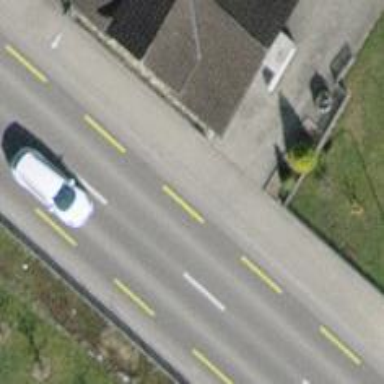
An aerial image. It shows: Sidewalk along the footway.